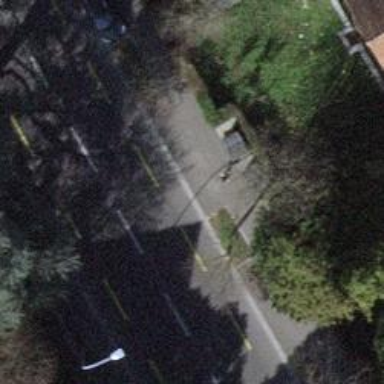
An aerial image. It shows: Tree-lined avenue.